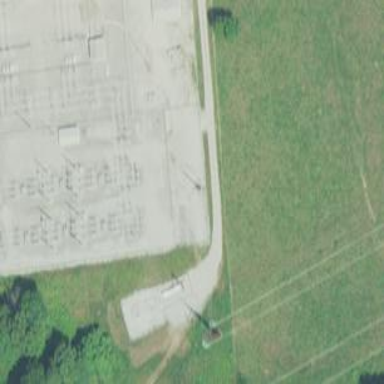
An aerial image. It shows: Power substation specializing in generation.